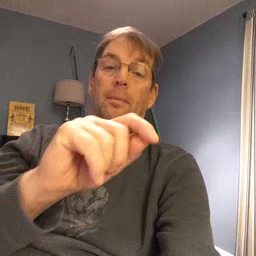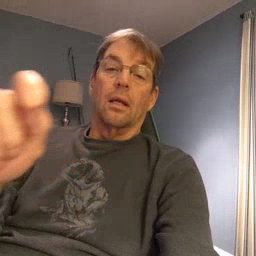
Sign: pen